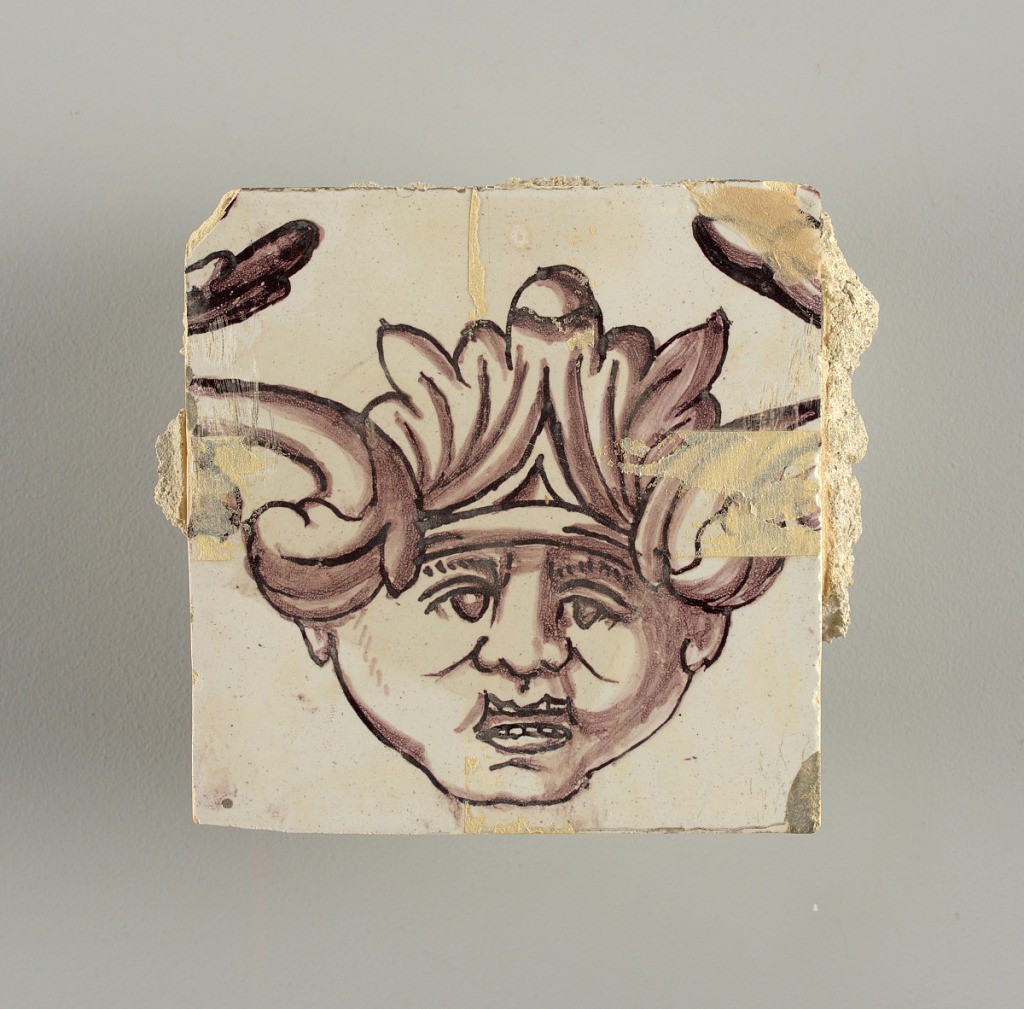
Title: Wall facing
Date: ca. 1725
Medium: tin-glazed earthenware, underglaze
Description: Two vertical rectangles, twenty-three tiles high.  A) Nine tiles wide at top; seven tiles wide at bottom.  B) Ten and one-half tiles wide.

Arabesque design of foliage.  A) with centered figure of Justice under a canopy.  B) with centered urn.